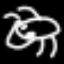
Label: frog